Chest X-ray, PA view. Patient: 52 years old, sex F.
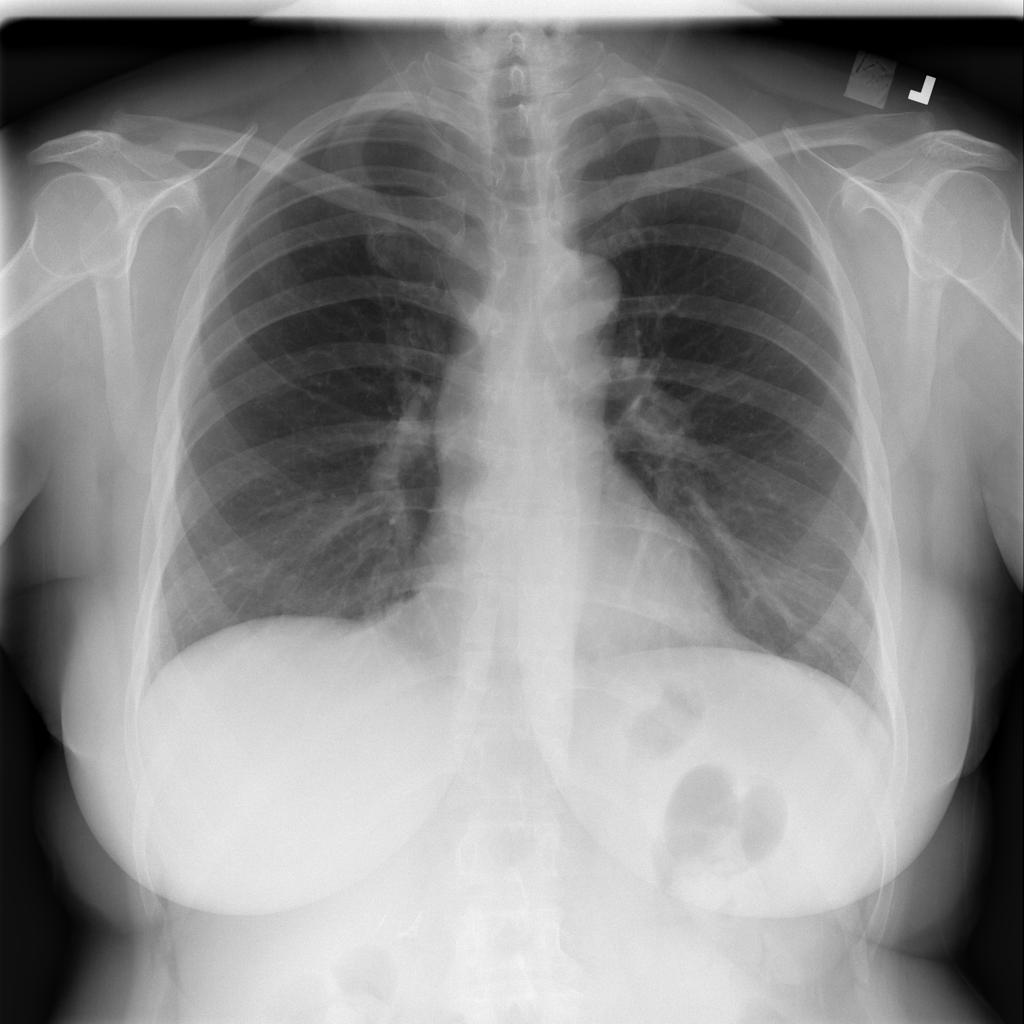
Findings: No Finding